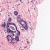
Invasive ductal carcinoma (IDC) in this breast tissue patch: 0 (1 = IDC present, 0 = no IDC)